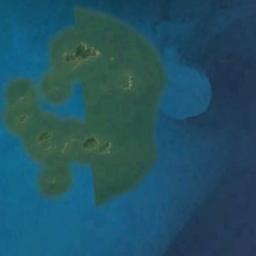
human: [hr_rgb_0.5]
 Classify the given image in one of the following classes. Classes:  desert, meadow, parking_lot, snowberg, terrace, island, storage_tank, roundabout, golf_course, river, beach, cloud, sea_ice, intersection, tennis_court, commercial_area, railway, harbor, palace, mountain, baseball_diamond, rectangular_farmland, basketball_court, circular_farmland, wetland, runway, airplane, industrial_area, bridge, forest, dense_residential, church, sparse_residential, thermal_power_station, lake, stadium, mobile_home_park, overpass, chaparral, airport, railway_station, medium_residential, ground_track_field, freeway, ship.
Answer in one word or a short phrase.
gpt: island